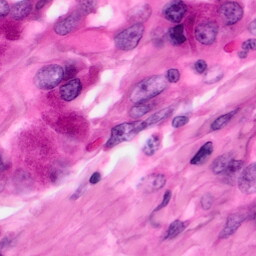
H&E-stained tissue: Pancreatic